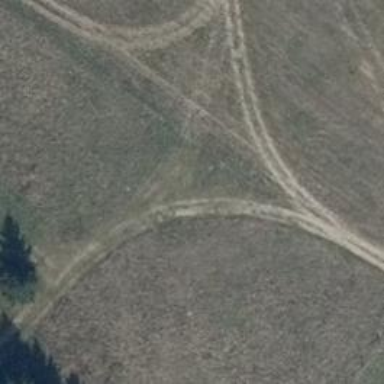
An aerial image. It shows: Track road with grade4 tracktype.